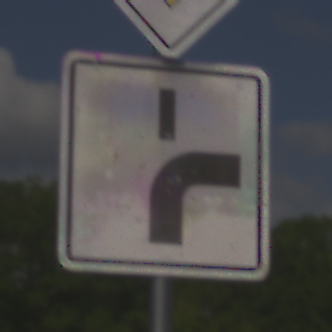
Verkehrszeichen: VerlaufVorfahrtsstrasse8
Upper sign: Vorfahrtsstrasse
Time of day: Midday
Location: Outdoor (RoadRail)
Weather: PartlyCloudy
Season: NotSpecified
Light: Natural